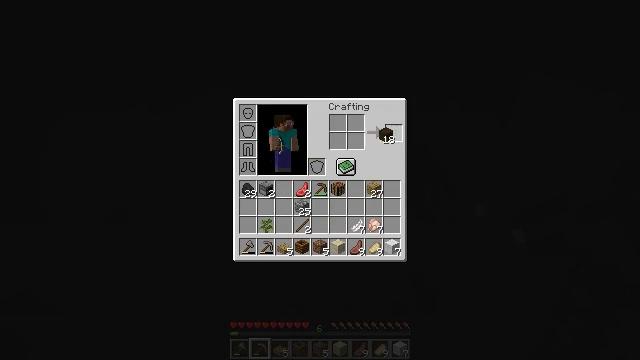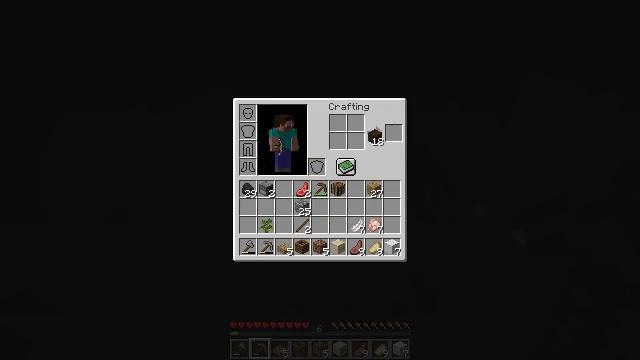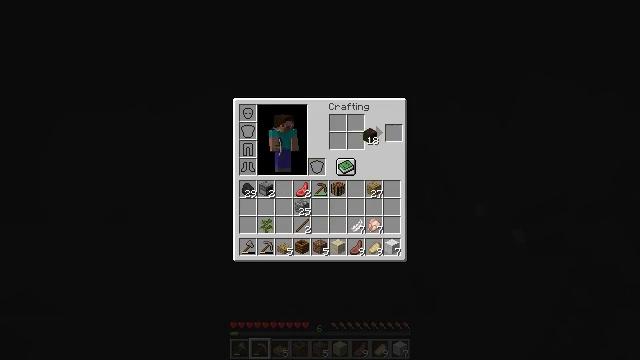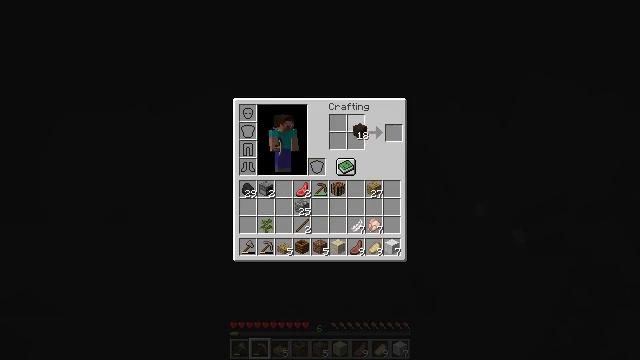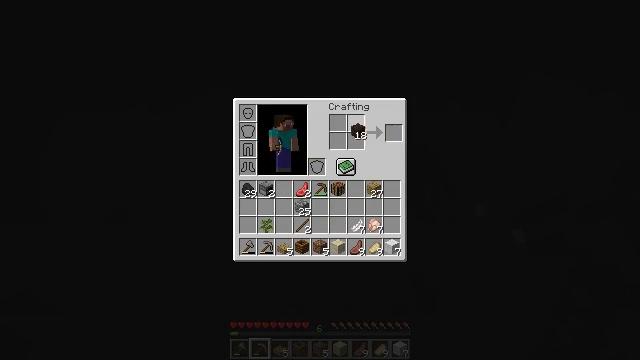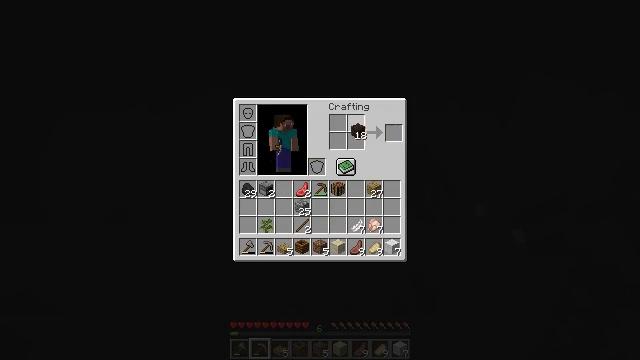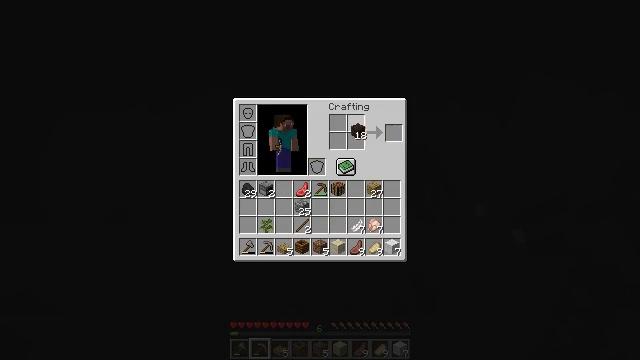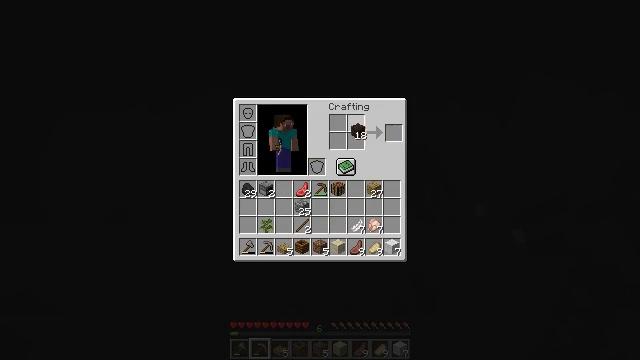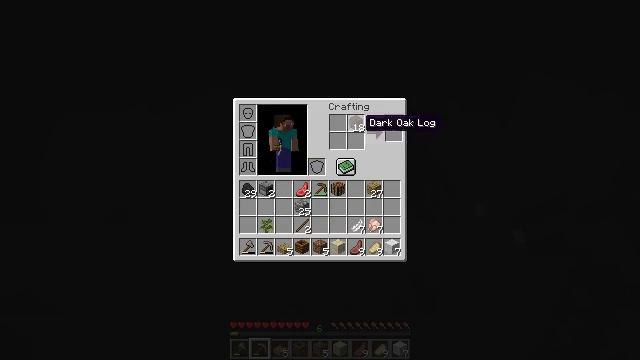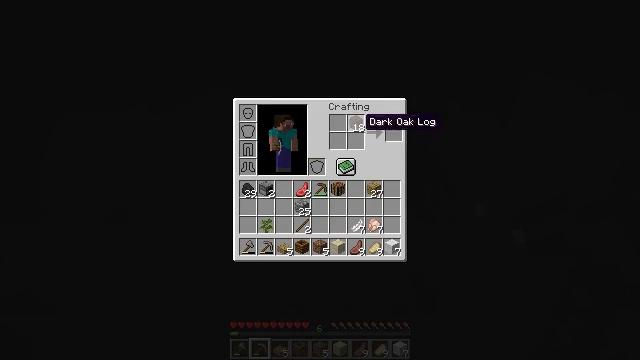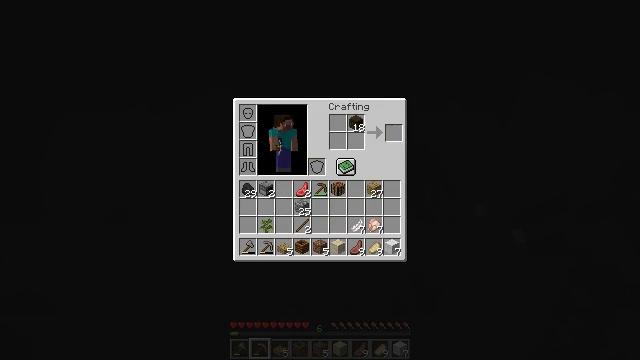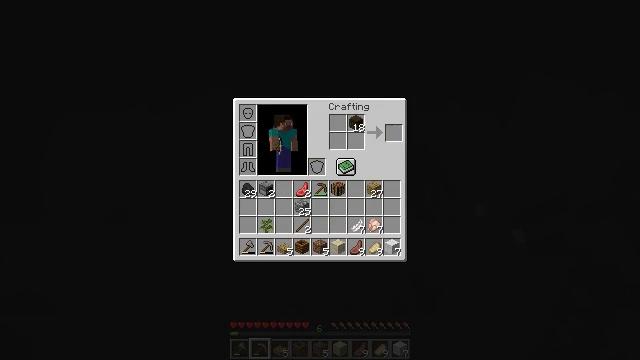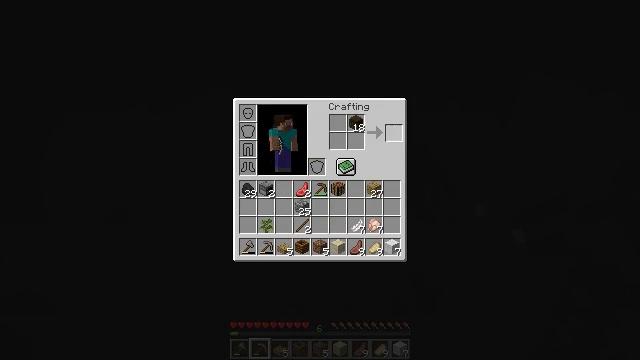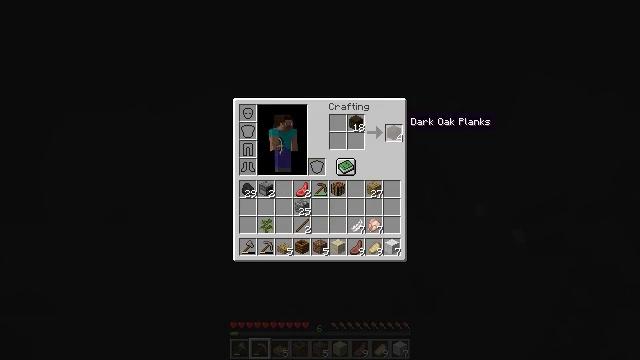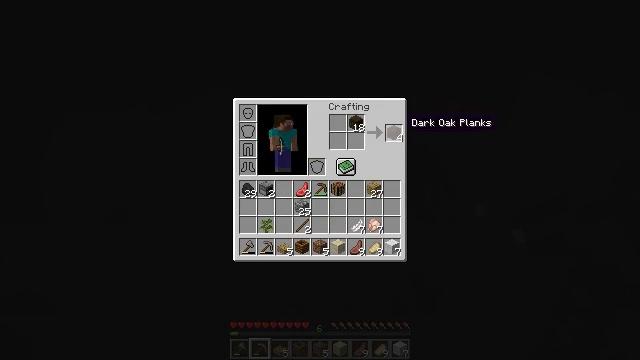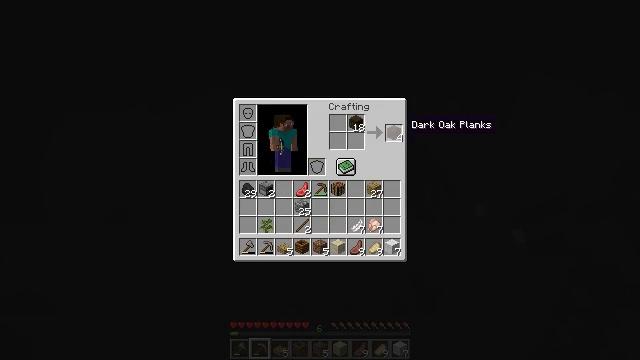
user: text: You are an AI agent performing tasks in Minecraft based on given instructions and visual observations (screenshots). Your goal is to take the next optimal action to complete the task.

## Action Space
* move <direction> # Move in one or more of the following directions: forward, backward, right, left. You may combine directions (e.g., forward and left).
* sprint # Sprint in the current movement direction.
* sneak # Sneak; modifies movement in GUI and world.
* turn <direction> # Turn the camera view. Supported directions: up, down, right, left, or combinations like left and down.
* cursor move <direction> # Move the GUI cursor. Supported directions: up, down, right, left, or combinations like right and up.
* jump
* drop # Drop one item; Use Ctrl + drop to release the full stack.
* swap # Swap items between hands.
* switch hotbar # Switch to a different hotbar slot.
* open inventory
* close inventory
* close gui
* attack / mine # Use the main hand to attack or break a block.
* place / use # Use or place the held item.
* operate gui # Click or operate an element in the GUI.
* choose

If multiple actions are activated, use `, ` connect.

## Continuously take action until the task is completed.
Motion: motion action
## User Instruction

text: Turn dark oak logs into dark oak planks.
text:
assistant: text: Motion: cursor move left
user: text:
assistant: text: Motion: no_op
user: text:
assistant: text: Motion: cursor move left
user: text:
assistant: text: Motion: no_op
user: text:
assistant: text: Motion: operate gui
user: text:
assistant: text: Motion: operate gui
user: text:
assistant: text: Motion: operate gui
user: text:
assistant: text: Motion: no_op
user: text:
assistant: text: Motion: no_op
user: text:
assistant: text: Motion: cursor move right
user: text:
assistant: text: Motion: cursor move right
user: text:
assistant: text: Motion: cursor move right
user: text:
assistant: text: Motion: cursor move right
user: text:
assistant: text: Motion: no_op
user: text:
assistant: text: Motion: sneak
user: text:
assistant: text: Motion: sneak
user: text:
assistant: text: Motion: sneak
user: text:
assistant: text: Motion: sneak, operate gui
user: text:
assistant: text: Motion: sneak, operate gui
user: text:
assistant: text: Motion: sneak, operate gui
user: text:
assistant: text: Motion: sneak
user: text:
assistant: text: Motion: no_op
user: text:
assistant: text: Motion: cursor move left and down
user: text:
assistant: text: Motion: no_op